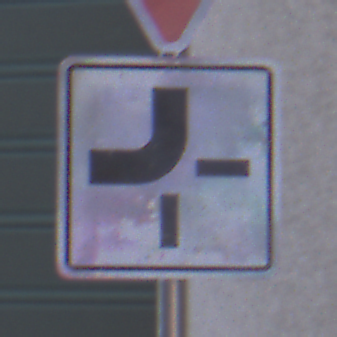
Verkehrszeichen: VerlaufVorfahrtsstrasse2
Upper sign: VorfahrtGewaehren
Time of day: MorningAfternoon
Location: Outdoor (Urban)
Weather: PartlyCloudy
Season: NotSpecified
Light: Natural